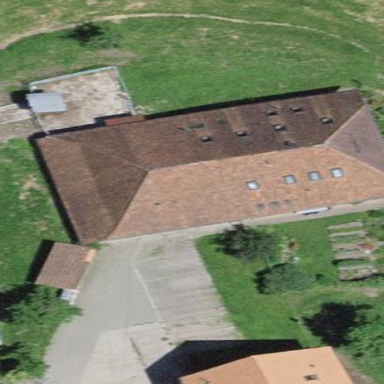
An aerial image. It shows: Farm building.